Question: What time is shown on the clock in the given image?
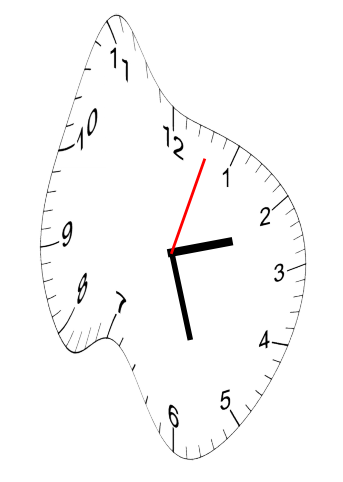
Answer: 02:27:03